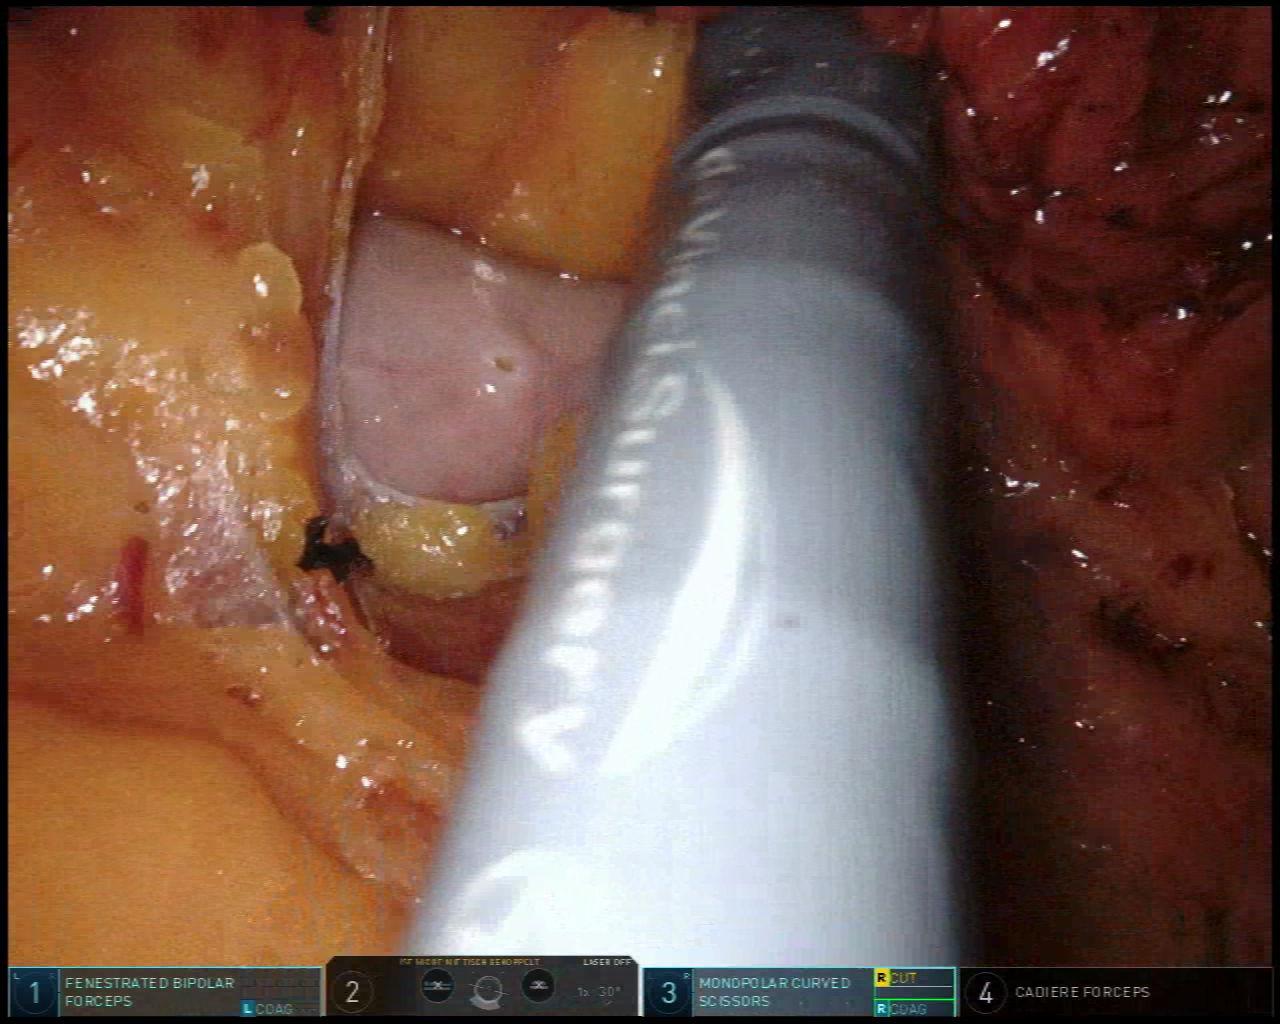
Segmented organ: stomach
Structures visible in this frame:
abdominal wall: no
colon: no
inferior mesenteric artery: no
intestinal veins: no
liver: no
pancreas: no
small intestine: no
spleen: no
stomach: yes
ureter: no
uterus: no
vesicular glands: no